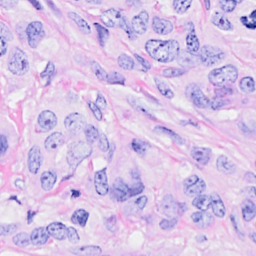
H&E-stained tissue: Breast